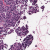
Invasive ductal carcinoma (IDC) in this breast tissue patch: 1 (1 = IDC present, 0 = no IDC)